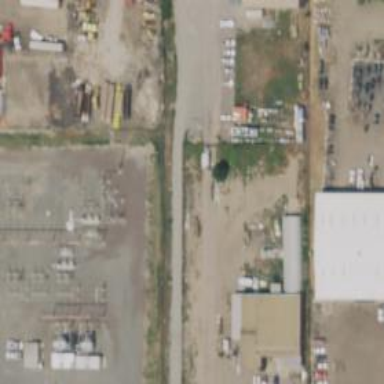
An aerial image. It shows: Power substation.